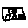
Label: triangle